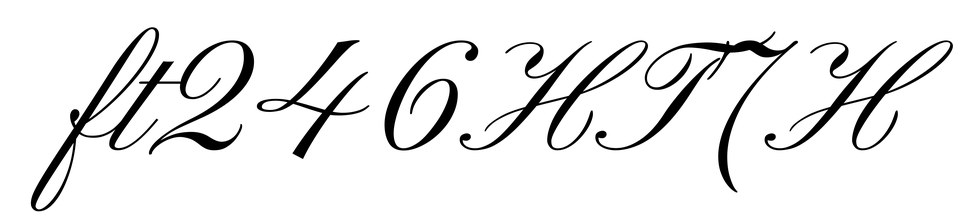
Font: PinyonScript-Regular